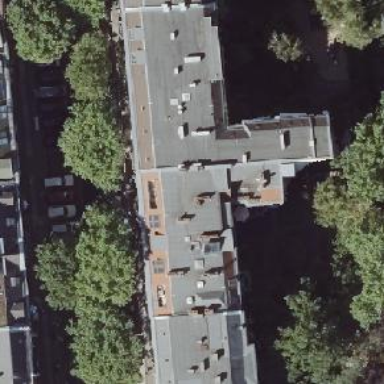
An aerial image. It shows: Pub.